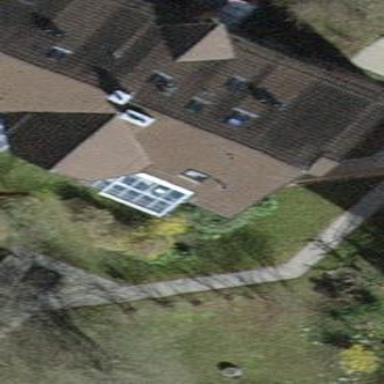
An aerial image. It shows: Building with tiled roof.